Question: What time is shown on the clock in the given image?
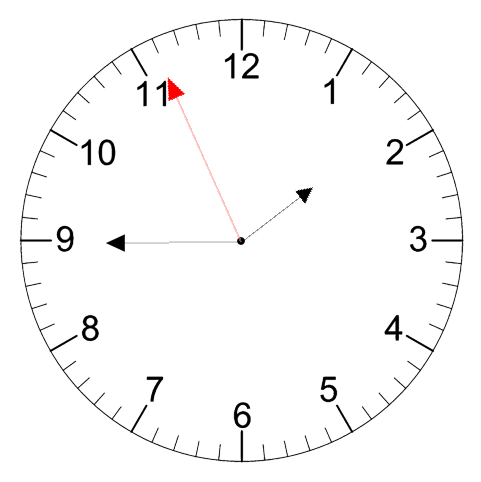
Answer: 01:44:56